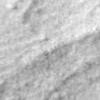
Label: no_change